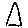
Label: triangle